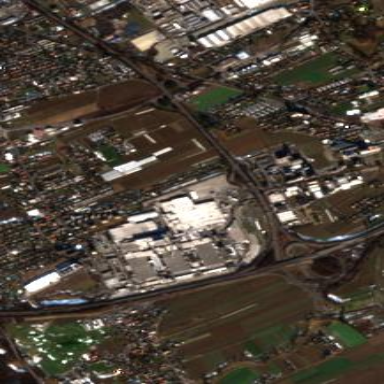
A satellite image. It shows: Industrial area with factory that produces cars.